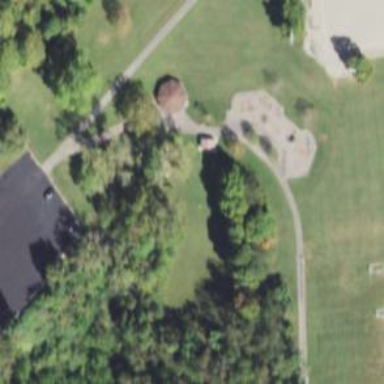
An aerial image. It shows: Disc golf course on leisure land.